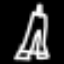
Label: The Eiffel Tower